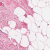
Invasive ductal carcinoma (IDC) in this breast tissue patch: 0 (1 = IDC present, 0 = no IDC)